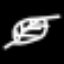
Label: leaf